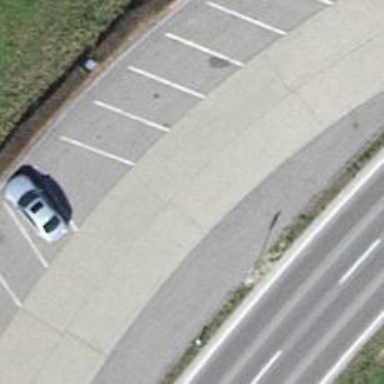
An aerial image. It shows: Road serving as parking aisle.